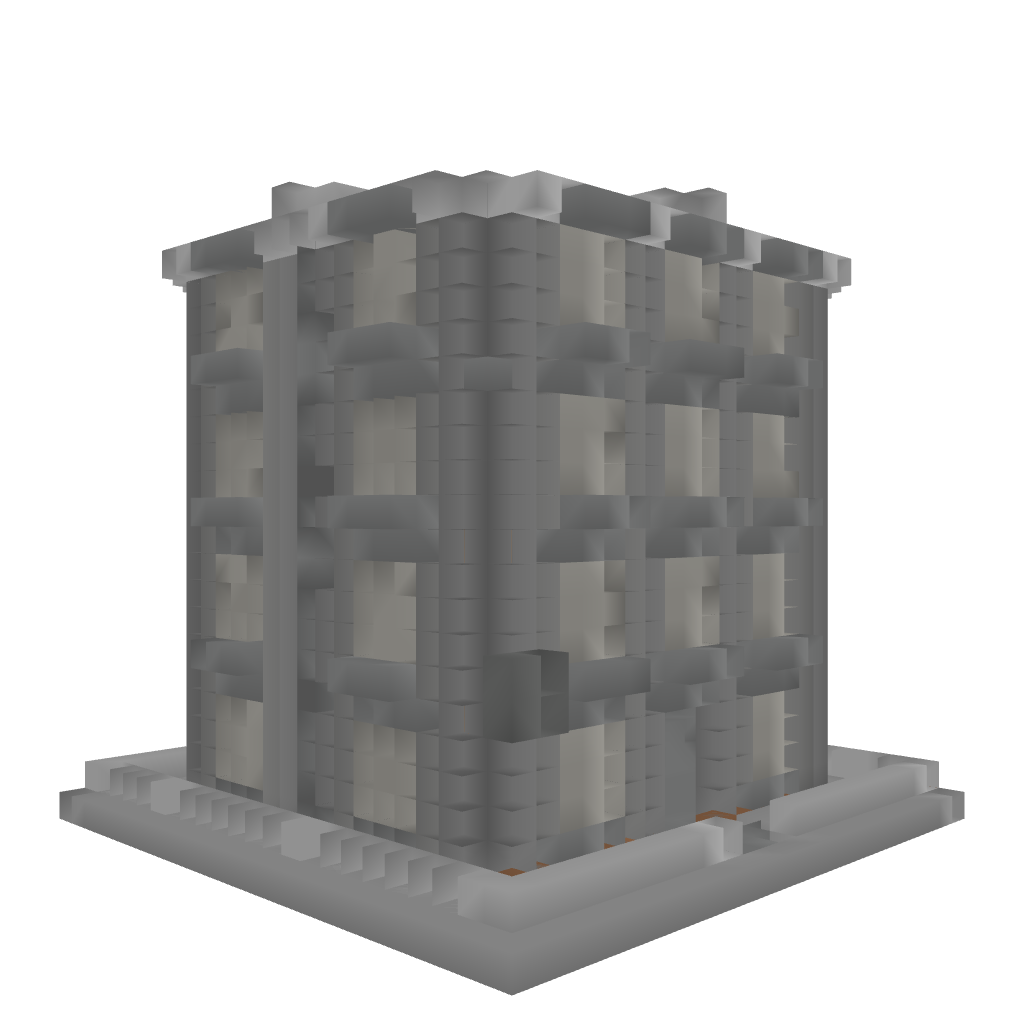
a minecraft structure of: Shop [Schematic]